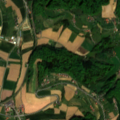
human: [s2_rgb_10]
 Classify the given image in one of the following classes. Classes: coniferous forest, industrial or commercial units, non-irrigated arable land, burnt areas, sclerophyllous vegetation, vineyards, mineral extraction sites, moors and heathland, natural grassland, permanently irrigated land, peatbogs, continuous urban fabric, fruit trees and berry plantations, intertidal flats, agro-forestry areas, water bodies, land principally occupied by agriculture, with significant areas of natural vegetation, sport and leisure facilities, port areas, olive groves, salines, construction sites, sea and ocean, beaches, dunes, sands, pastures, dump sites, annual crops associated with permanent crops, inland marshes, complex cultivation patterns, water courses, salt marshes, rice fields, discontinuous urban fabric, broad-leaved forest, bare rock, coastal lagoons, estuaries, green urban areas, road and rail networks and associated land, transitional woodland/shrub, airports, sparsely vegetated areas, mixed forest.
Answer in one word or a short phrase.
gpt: non-irrigated arable land, complex cultivation patterns, broad-leaved forest